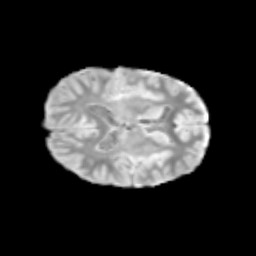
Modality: T2w
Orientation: axial
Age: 11
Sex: male
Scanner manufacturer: siemens
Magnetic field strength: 3 T
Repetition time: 3.8 s
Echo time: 0.07 s